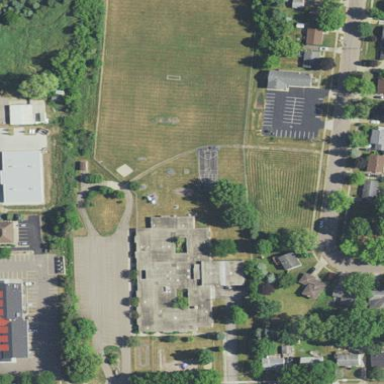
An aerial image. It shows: School.